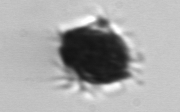
Label: Mesodinium